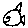
Label: fish